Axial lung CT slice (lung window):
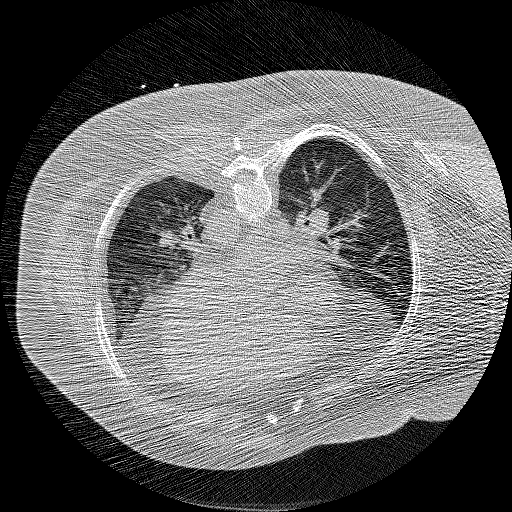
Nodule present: no